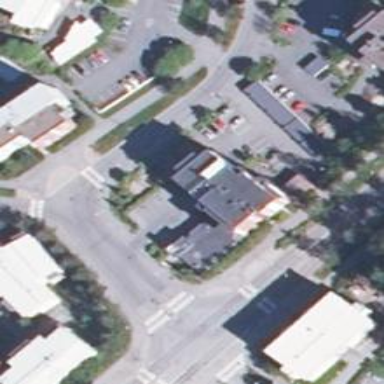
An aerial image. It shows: Retail building.